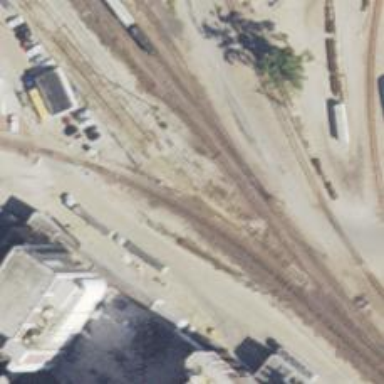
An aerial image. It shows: Railway siding for service.